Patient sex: M
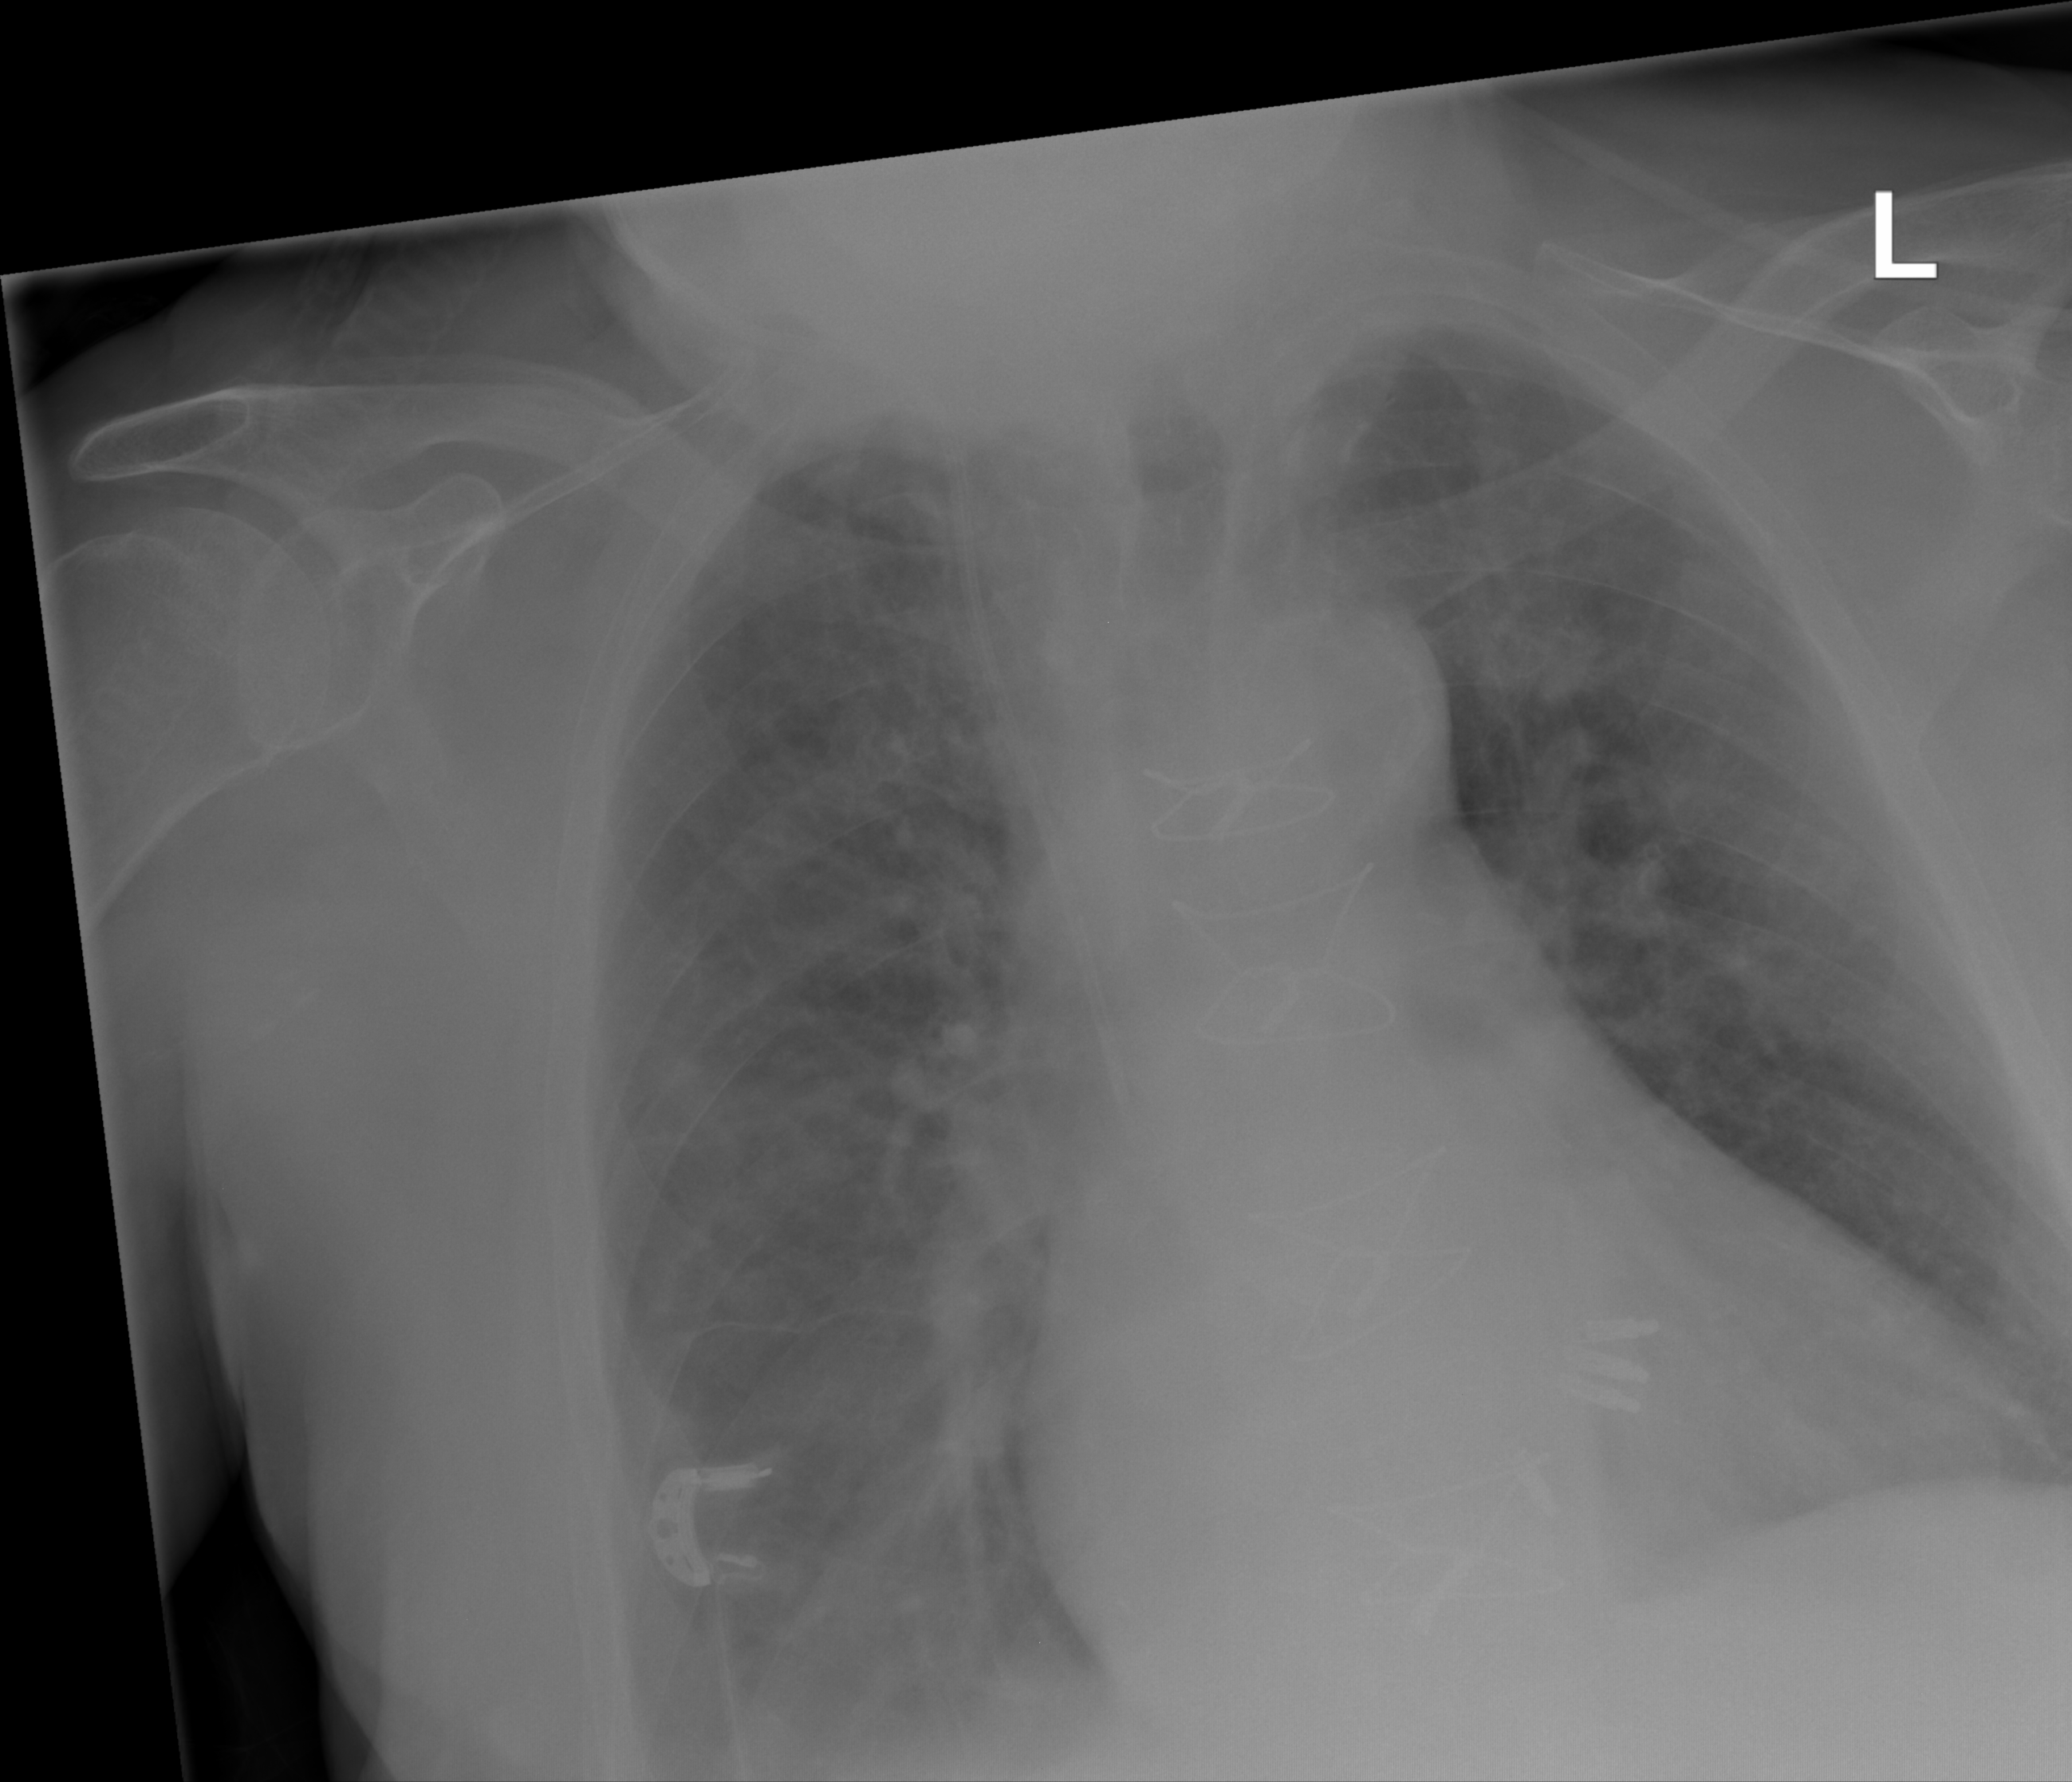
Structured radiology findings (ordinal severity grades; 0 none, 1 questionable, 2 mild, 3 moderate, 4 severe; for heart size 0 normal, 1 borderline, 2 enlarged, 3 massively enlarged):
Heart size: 2
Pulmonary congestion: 0
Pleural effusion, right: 2
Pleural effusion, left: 0
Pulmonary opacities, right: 0
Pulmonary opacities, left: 0
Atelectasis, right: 2
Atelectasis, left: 0